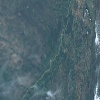
Label: land